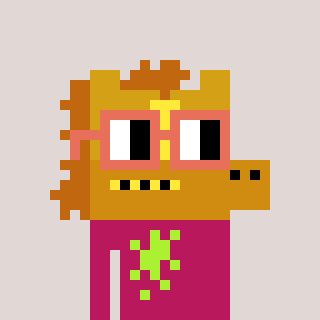
a pixel art character with square orange glasses, a yellow horse-shaped head and a darkpink-colored body on a warm background